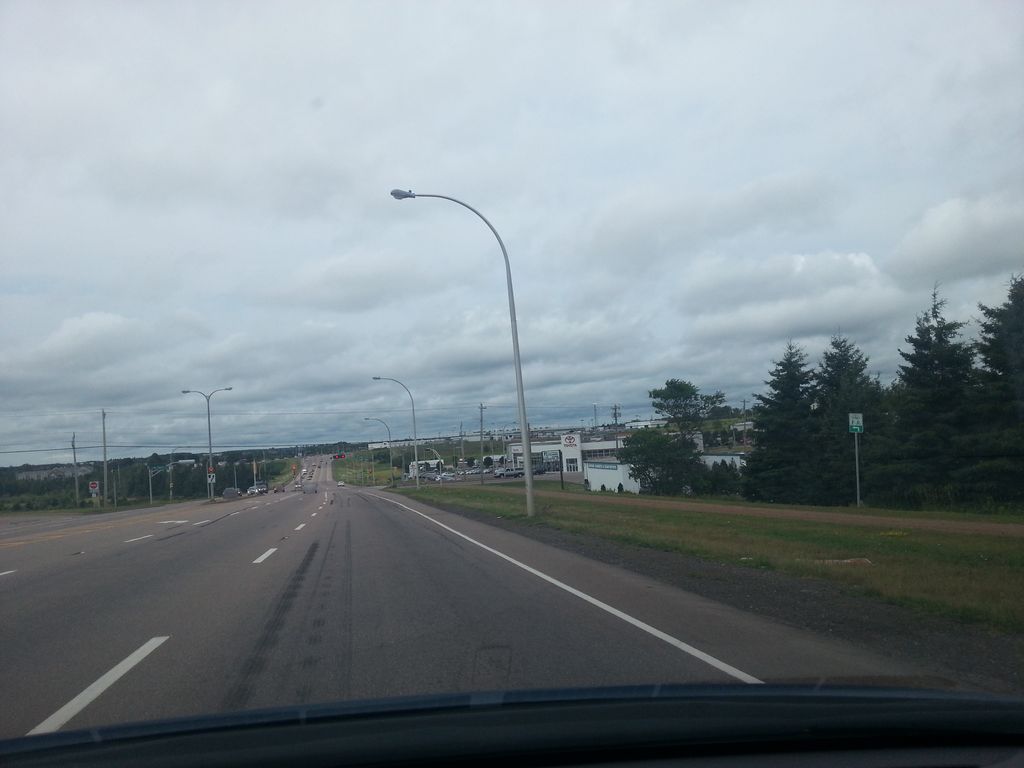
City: charlottetown